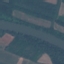
Land use / land cover: River